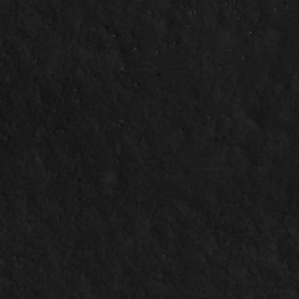
Label: non_frost